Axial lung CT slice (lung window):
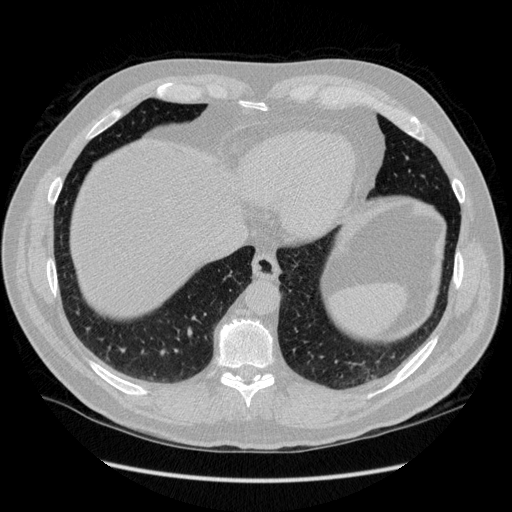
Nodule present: no